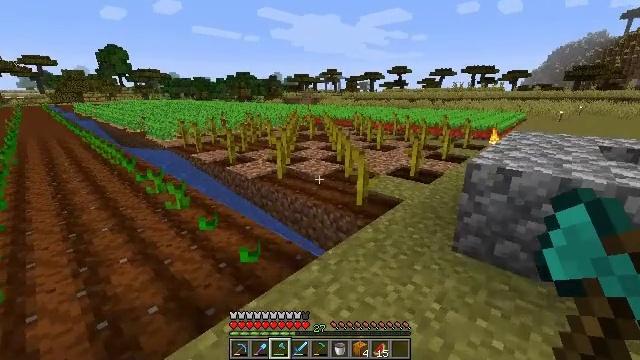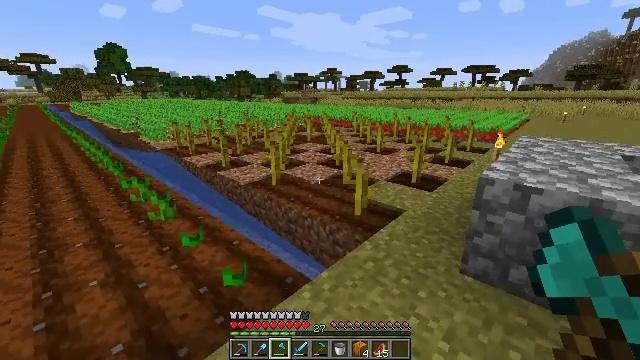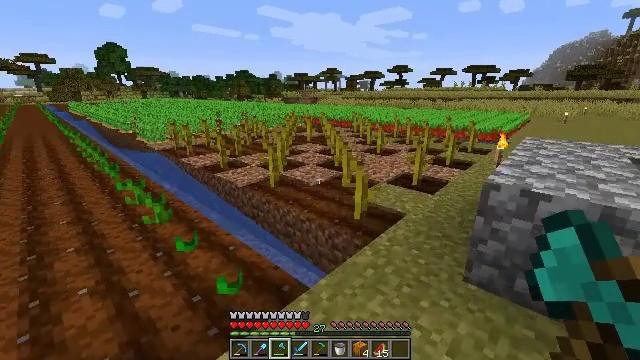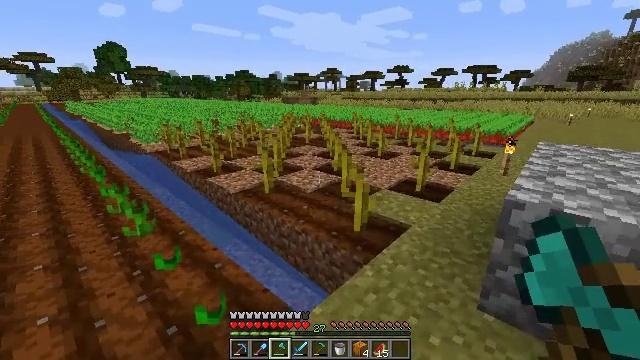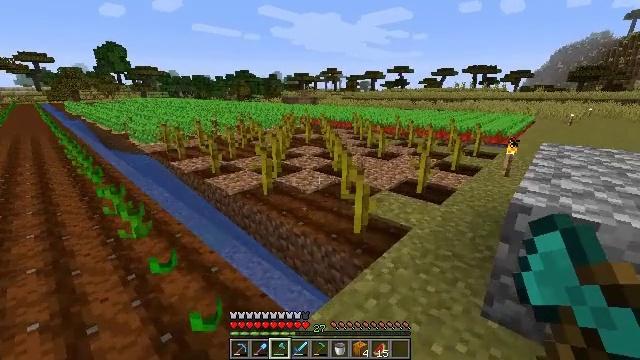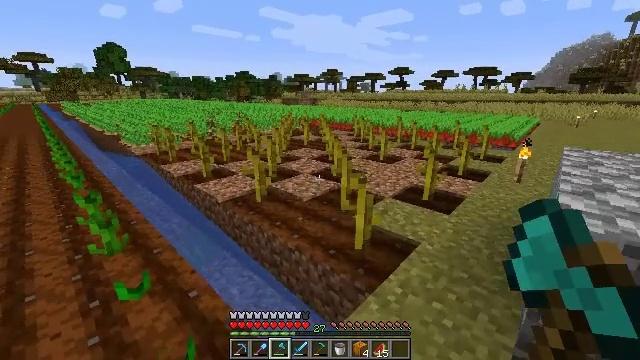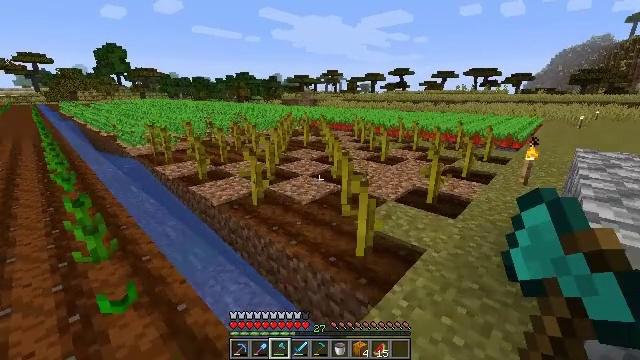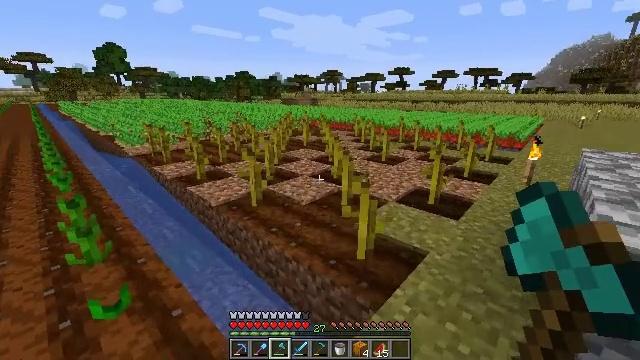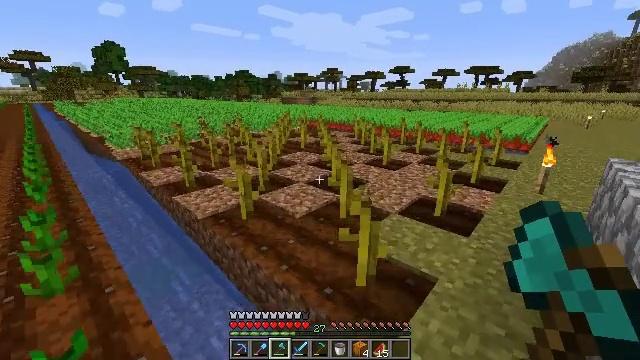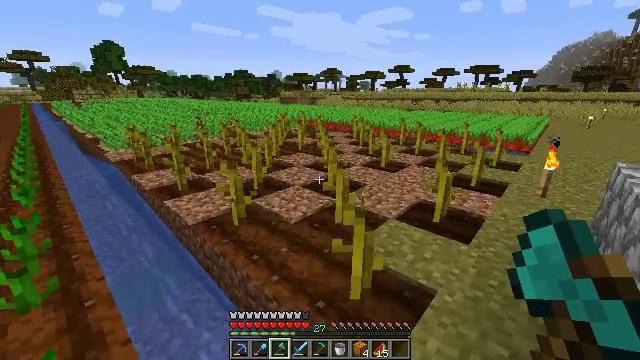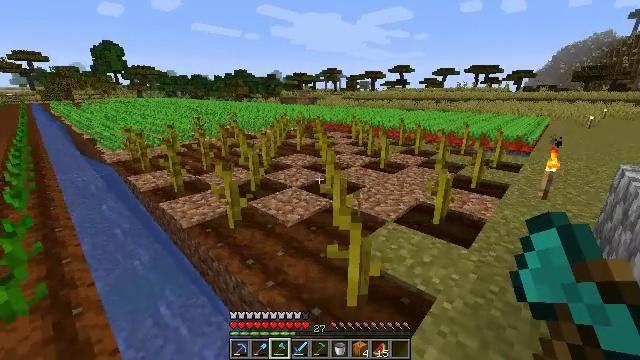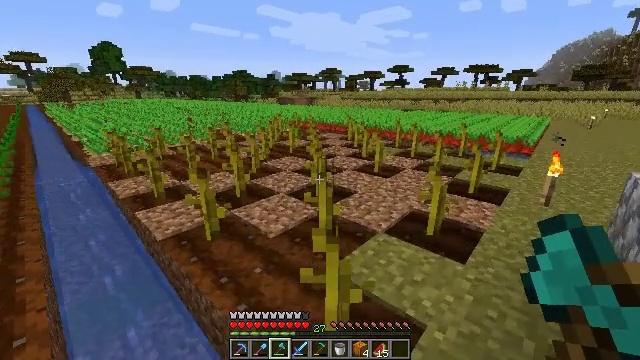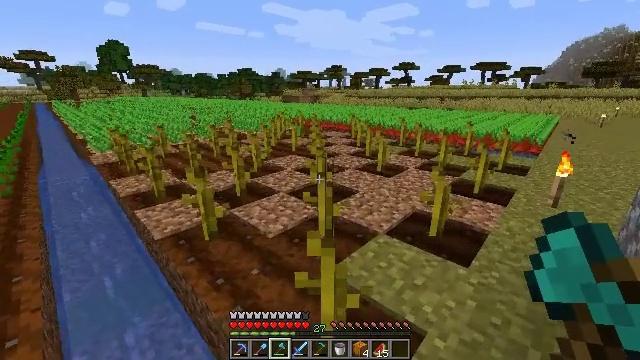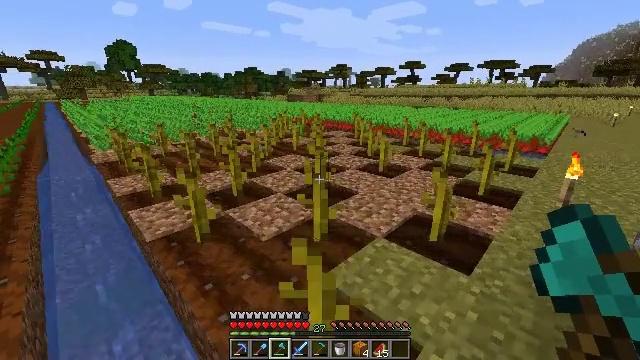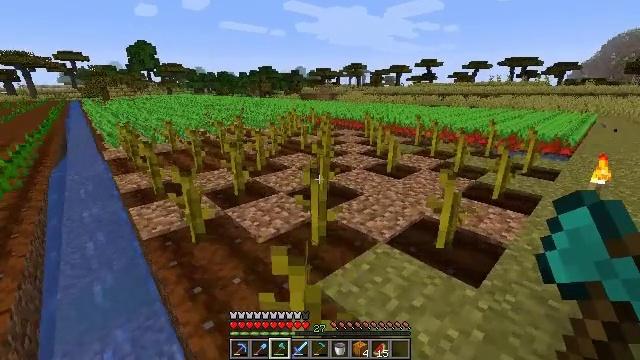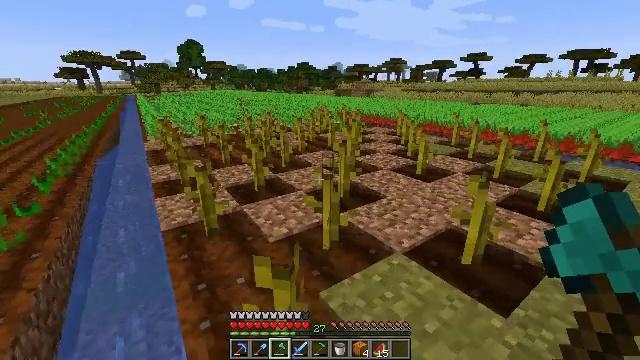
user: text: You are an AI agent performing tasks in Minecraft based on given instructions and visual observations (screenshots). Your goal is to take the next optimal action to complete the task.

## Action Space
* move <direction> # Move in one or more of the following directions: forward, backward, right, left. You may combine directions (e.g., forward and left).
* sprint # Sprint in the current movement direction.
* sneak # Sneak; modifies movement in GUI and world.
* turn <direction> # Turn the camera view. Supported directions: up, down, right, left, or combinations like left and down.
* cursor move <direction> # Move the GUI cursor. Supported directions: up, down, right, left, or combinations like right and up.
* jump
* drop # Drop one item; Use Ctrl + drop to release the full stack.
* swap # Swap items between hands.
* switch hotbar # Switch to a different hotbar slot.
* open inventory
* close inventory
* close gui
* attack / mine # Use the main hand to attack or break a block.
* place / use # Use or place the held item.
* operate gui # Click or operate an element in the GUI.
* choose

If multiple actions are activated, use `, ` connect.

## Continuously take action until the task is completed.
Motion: motion action
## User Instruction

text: Harvest potatoes.
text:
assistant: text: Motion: move forward
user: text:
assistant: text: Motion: move forward
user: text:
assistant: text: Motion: move forward
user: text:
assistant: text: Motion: move forward
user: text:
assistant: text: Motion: move forward
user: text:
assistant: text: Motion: move forward
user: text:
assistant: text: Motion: move forward
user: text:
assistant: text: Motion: move forward and move right
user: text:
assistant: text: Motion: move forward and move right
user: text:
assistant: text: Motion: move forward and move right
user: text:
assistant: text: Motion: move forward and move right
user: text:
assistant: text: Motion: move forward and move right, turn left
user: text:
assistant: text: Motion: move forward and move right, turn left
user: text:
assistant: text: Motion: move forward and move right, turn left
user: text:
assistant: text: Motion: move forward and move right, turn left
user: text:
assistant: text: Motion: move forward and move right, turn left
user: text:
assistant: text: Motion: move forward and move right, turn left
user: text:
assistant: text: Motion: move forward, turn left
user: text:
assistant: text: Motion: move forward, turn left
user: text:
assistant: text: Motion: move forward, turn left
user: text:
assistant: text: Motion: move forward, turn left
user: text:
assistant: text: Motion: move forward, turn left
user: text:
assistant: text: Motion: move forward, turn left
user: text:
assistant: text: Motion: move forward, turn left
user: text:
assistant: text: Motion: move forward, turn left
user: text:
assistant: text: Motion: move forward
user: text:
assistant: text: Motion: move forward
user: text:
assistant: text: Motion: move forward
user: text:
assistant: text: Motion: move forward
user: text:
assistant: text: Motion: move forward